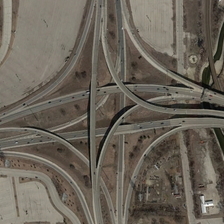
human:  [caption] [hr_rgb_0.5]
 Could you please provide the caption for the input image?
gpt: many cars ran on the road, vehicles parked beside the road .

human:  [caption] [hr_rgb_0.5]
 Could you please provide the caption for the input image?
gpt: many barelands are around a viaduct near a river .

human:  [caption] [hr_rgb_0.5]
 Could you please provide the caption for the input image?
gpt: the ease of the road are surrounded by dark green trees .

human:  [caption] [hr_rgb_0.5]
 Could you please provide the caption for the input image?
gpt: many barelands are around a viaduct near a river .

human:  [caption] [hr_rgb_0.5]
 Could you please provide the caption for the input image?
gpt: the ease of the road are surrounded by dark green trees .